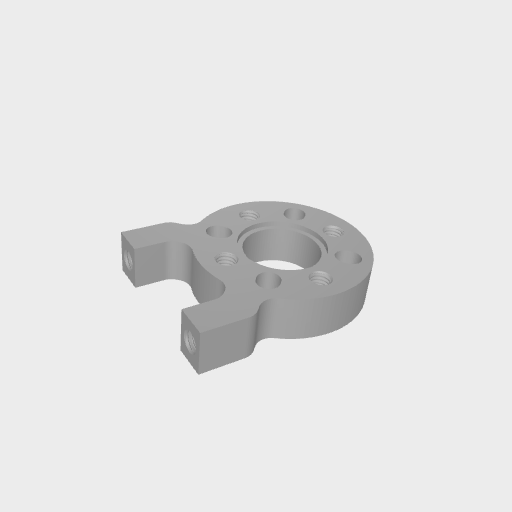
Part: Side1Post2PatternMount24-1